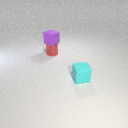
small red metal cylinder behind small cyan rubber cube